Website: bh-photo
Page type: account-dashboard
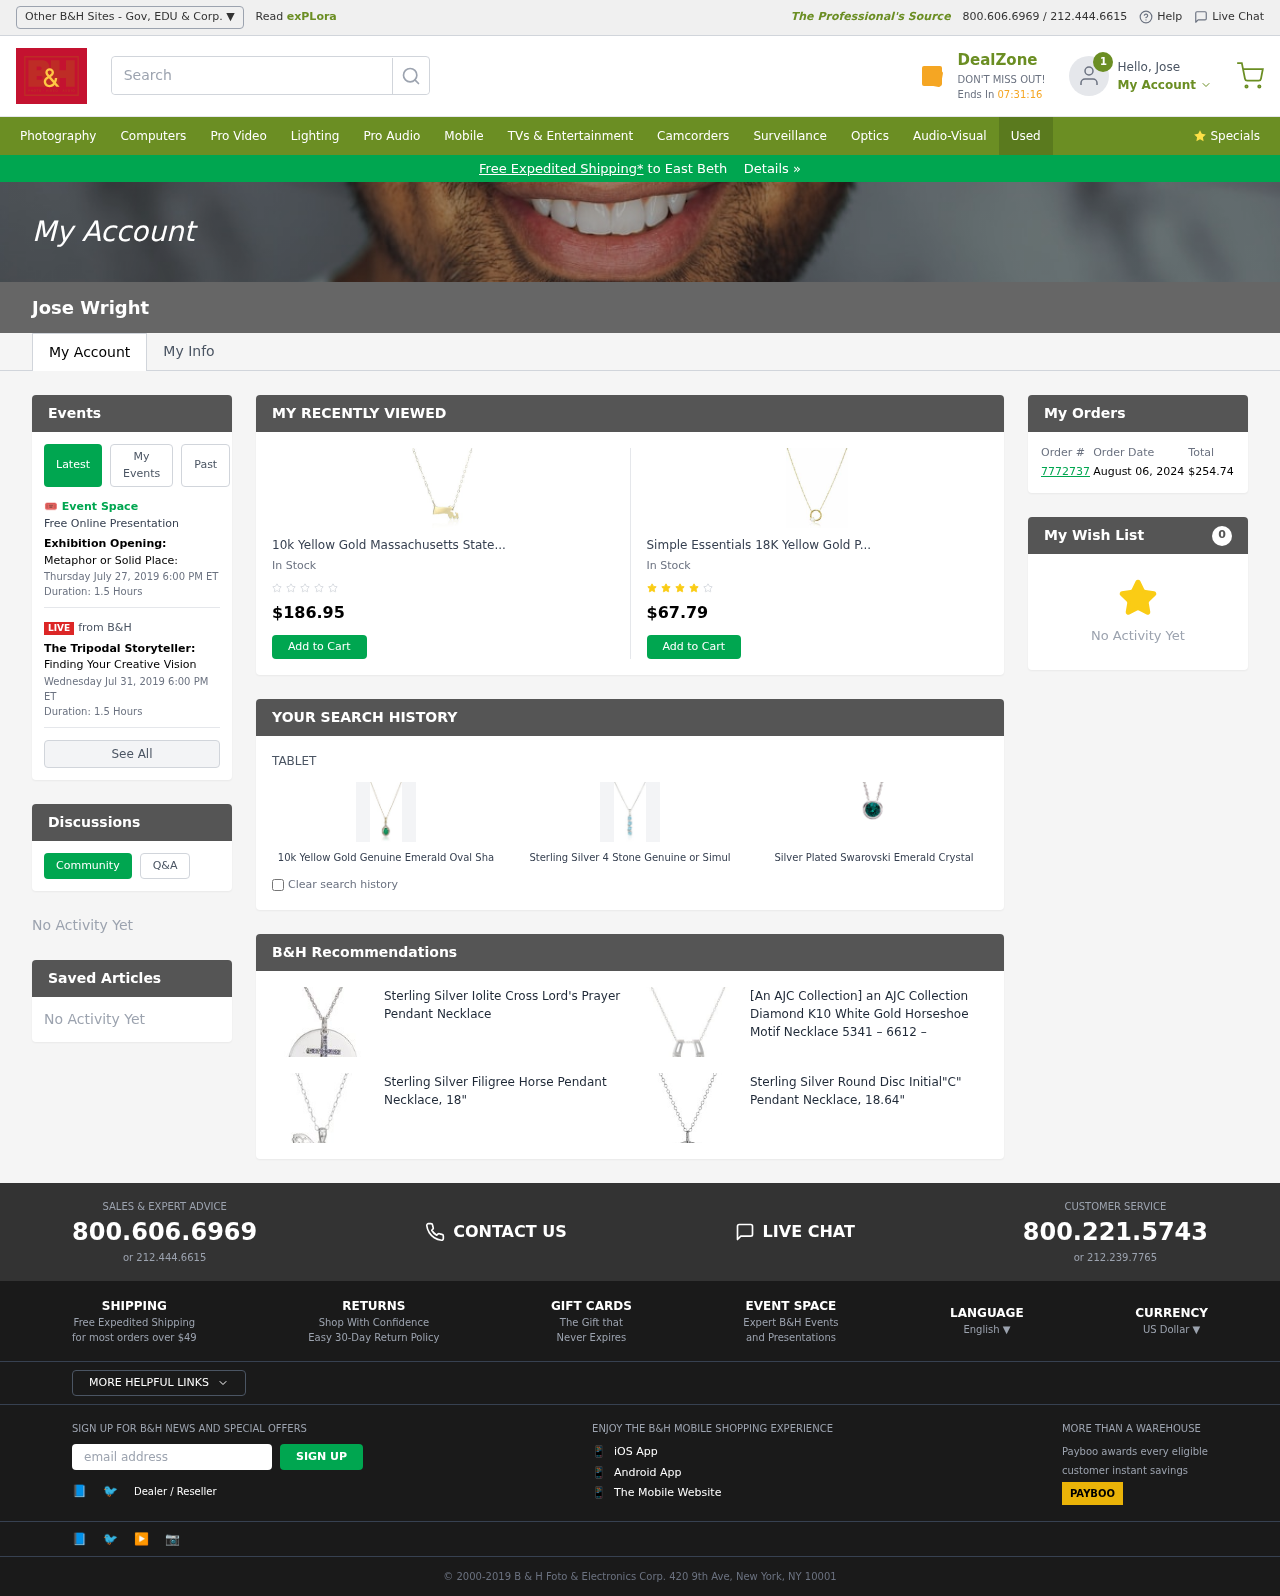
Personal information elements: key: PII_CITY
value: East Beth
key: PII_EMAIL
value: jose.wright@hotmail.com
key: PII_FIRSTNAME
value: Jose
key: PII_FULLNAME
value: Jose Wright
Product elements: key: PRODUCT1_NAME
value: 10k Yellow Gold Massachusetts State Pendant Necklace, 16"+2" Extender
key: PRODUCT1_PRICE
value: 186.95
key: PRODUCT2_NAME
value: Simple Essentials 18K Yellow Gold Plated Sterling Silver Freshwater Pearl Fashion Necklace
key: PRODUCT2_PRICE
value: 67.79
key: PRODUCT3_NAME
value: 10k Yellow Gold Genuine Emerald Oval Shape with White Diamond Accent Pendant Necklace (1/10cttw, I-J
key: PRODUCT4_NAME
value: Sterling Silver 4 Stone Genuine or Simulated Gemstone Pendant Necklace 46cm
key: PRODUCT5_NAME
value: Silver Plated Swarovski Emerald Crystal Birthstone Pendant Necklace (May)
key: PRODUCT6_NAME
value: Sterling Silver Iolite Cross Lord's Prayer Pendant Necklace
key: PRODUCT7_NAME
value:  [An AJC Collection] an AJC Collection Diamond K10 White Gold Horseshoe Motif Necklace 5341 – 6612 –
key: PRODUCT8_NAME
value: Sterling Silver Filigree Horse Pendant Necklace, 18"
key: PRODUCT9_NAME
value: Sterling Silver Round Disc Initial"C" Pendant Necklace, 18.64"
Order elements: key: ORDER_ID
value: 7772737
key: ORDER_DATE
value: August 06, 2024
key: ORDER_TOTAL
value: $254.74
Other elements: key: WISHLIST_COUNT
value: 0